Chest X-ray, PA view. Patient: 66 years old, sex F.
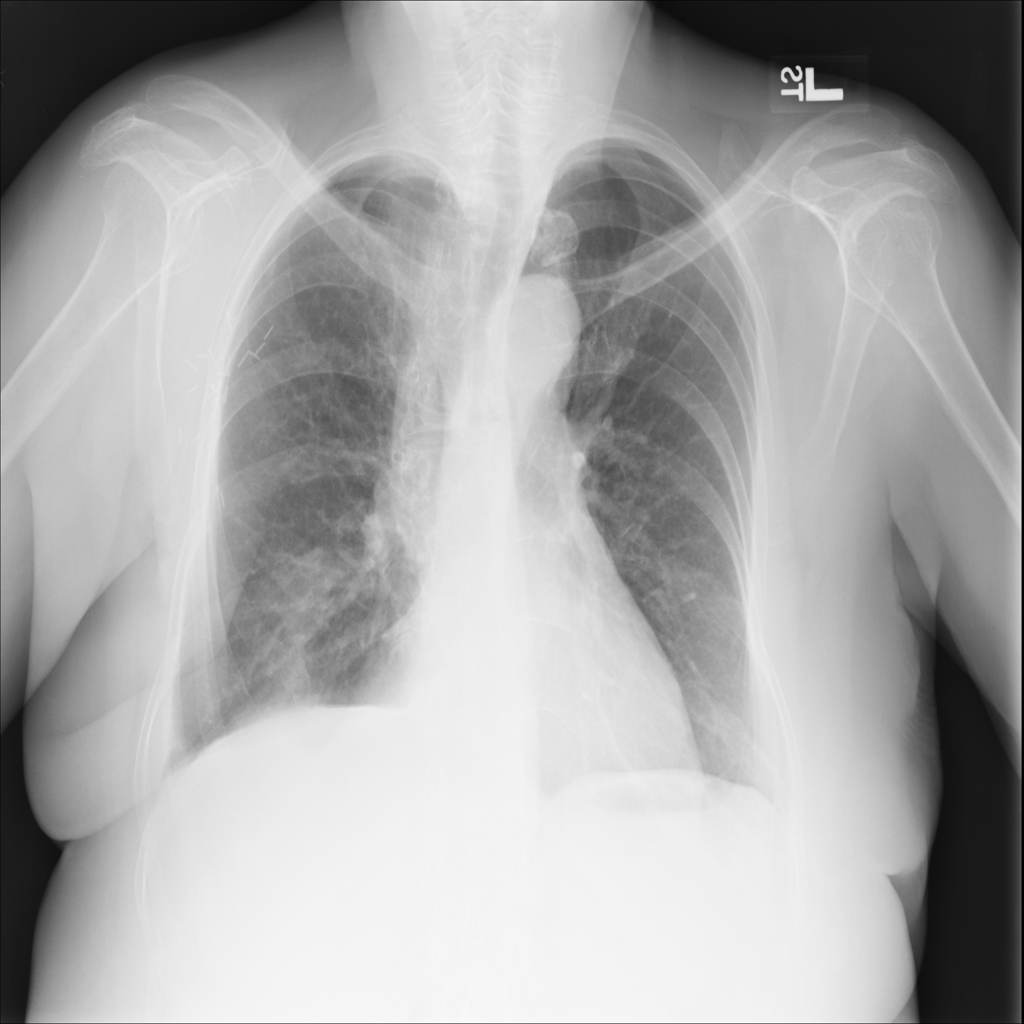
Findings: Effusion, Infiltration, Nodule